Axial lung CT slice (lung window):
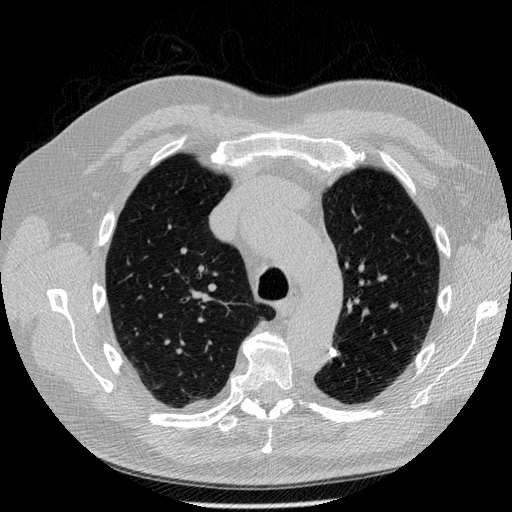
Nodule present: no